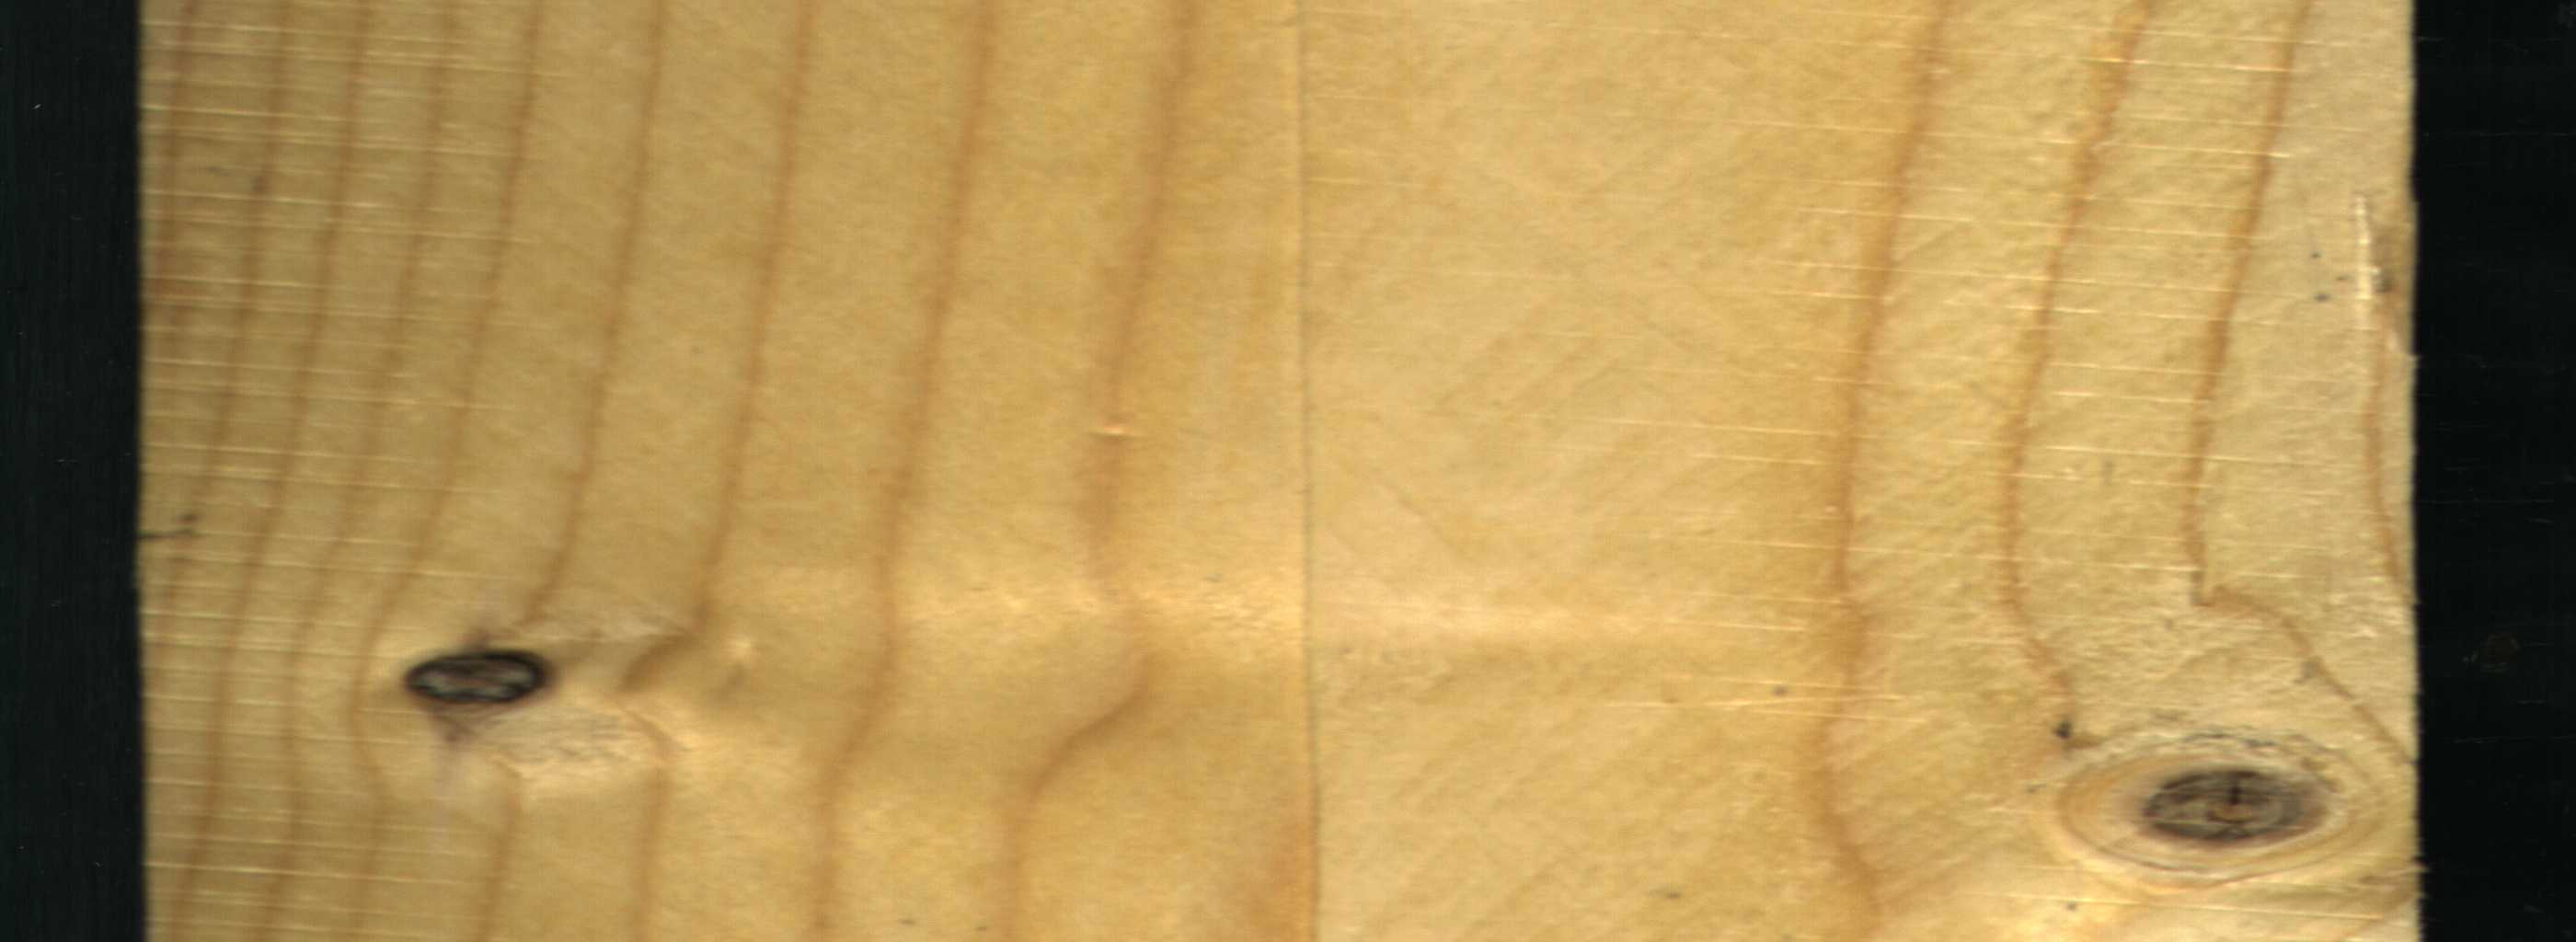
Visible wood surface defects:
Dead_Knot
Dead_Knot